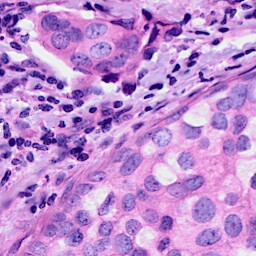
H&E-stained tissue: Breast